Field crop: maize
Growth stage: 2
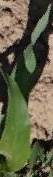
Species: maize